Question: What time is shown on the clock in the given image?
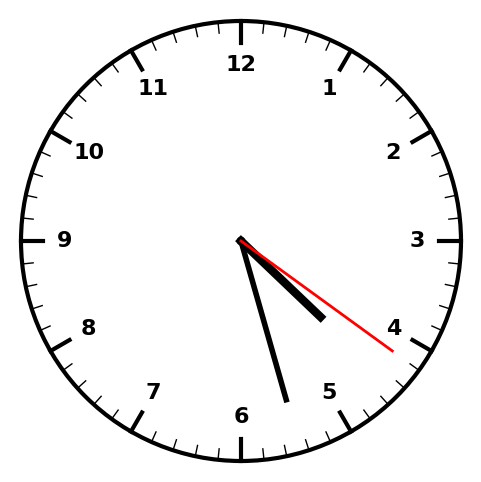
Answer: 04:27:21